Question: I want to get the displayable height of an activity. But, the display height I get from following snippet also include status bar height.
'''
int screenHeight = context.getResources().getDisplayMetrics().heightPixels;
'''
What I want is the height . So what I do is I get the height pixels from above snippet and then deduct the status bar height
'''
int screenHeight = ![context.getResources().getDisplayMetrics().heightPixels][1];
int statusBarHeight = 0;
int resourceId = context.getResources().getIdentifier("status_bar_height", "dimen", "android");
if (resourceId > 0) {
statusBarHeight = context.getResources().getDimensionPixelSize(resourceId);
}
int displayableHeight = screenHeight - statusBarHeight;
'''
This snippet only works correctly on phone and 7" tablet. But on 10" tablet (which I don't see status bar anywhere on screen), the statusBarHeight snippet return 50px. Which cause the displayableHeight 50px less than what user see on the screen.
Do you know why on 10" Tablet report status bar height = 50px since is not showing on screen and How can I fix this issue?
Best

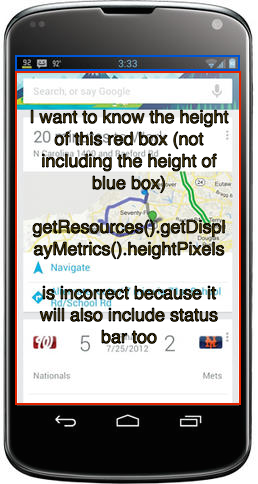
Answer: You're getting the dimension, not its actual height of the view, of course it wouldn't be reset when its hidden. You need to get the System Decor and derive your values from that.